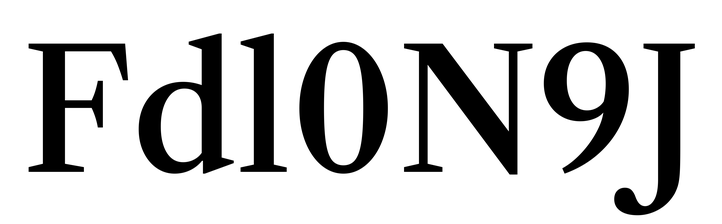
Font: LibreCaslonText_Medium